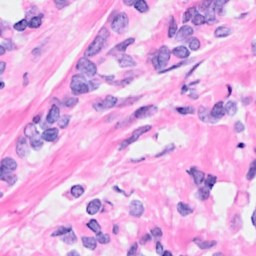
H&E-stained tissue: Breast